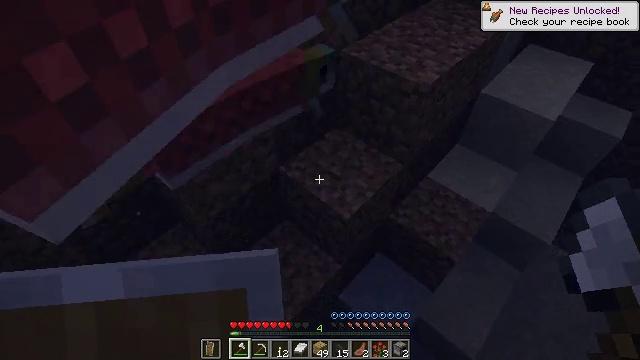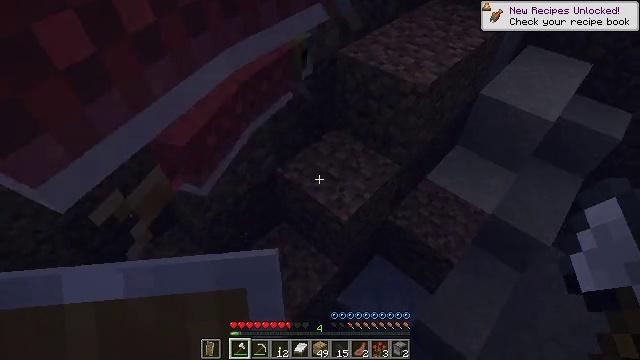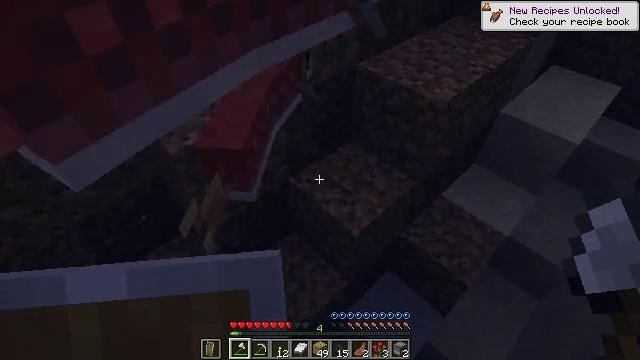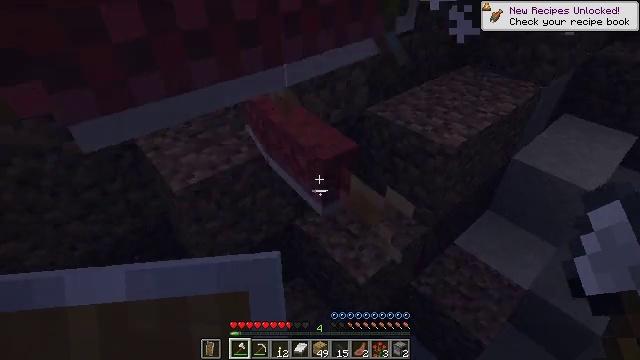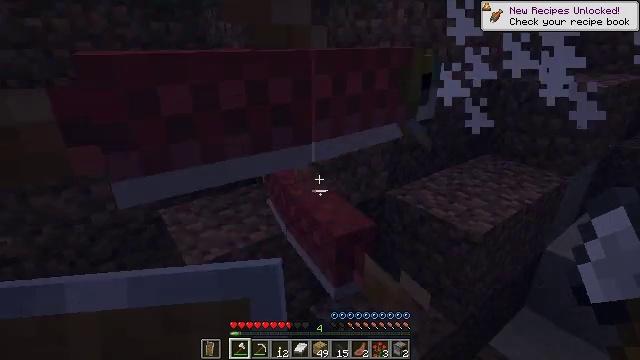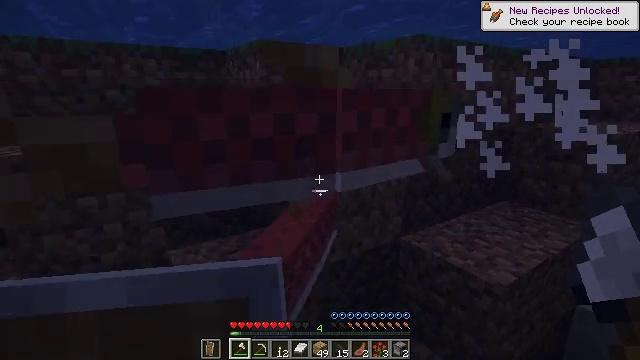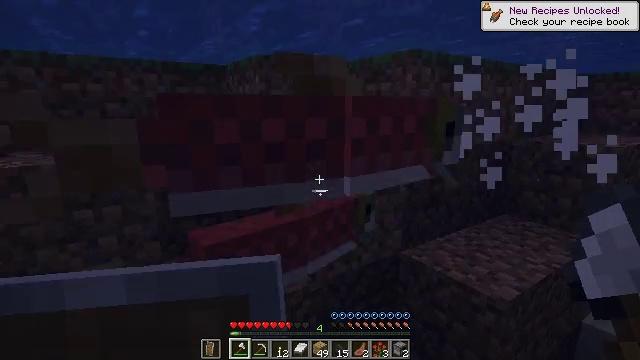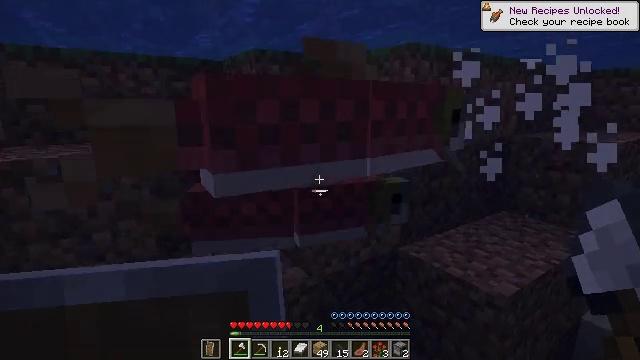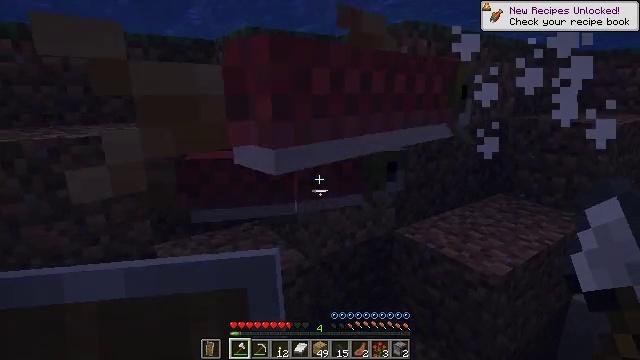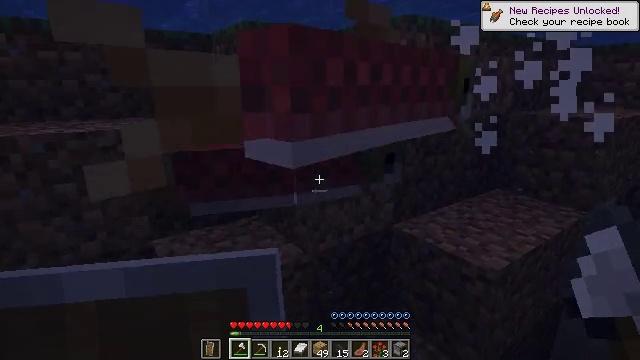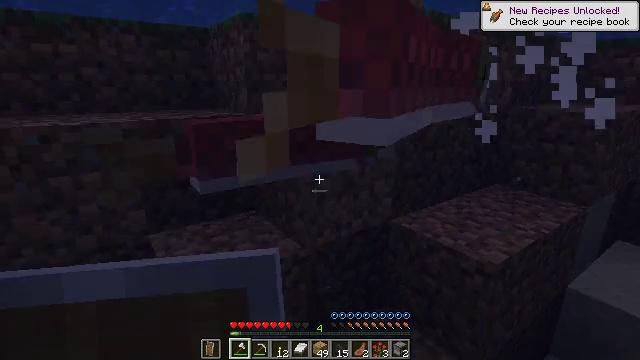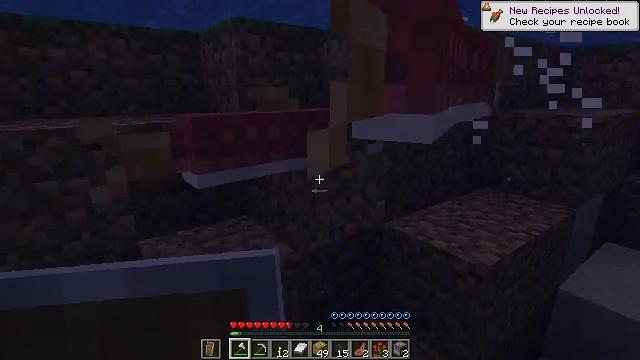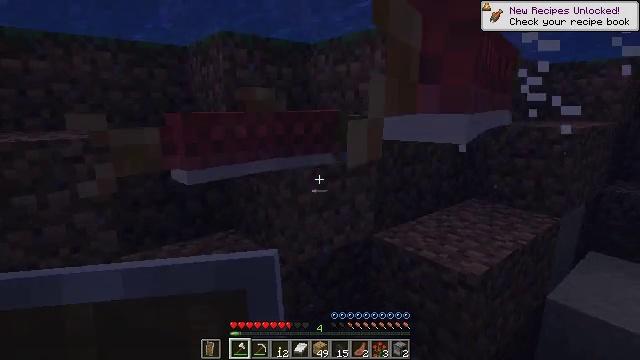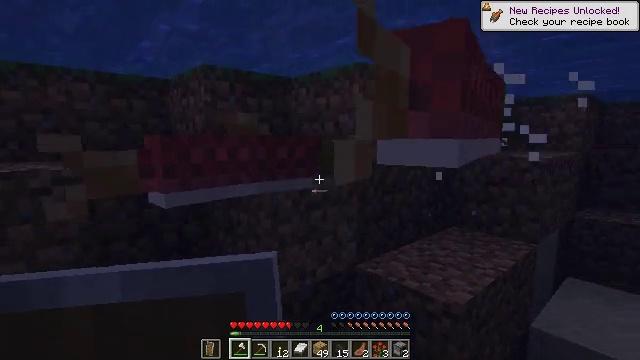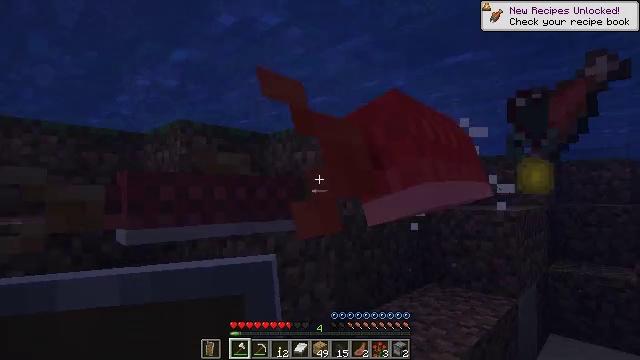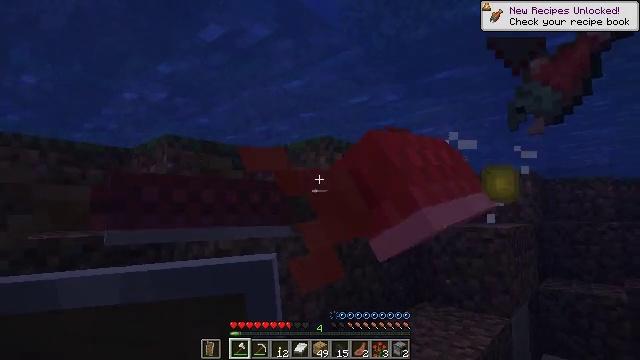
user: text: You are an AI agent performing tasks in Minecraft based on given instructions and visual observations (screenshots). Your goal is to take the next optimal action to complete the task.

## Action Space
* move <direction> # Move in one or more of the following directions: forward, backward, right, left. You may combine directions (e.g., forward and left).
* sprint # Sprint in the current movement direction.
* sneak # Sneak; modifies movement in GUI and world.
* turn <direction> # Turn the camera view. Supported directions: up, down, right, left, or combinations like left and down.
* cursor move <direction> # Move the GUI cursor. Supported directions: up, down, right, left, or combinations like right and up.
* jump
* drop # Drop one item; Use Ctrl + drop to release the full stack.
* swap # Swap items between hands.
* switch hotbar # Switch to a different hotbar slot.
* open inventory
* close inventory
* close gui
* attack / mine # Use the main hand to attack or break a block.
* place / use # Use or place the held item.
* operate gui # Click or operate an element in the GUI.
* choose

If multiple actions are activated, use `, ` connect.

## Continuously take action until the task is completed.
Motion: motion action
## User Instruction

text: Hunt fish.
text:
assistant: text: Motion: move forward
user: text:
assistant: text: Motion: move forward, turn left and up
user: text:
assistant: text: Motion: turn left and up
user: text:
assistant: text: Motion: turn left and up
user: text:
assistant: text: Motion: turn left and up
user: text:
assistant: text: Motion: turn up
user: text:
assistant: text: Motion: no_op
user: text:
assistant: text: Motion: turn down
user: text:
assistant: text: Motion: attack / mine
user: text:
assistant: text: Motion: attack / mine
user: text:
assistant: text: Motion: turn right and up, attack / mine
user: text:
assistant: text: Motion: turn right and up
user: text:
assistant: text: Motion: move forward, turn right and up
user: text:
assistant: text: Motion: move forward, turn right and up
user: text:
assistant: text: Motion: move forward, turn right and up
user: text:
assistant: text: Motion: move forward
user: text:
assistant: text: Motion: move forward
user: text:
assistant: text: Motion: move forward
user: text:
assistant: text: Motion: move forward, turn right
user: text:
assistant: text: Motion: move forward, sprint, turn right
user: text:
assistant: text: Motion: move forward, sprint, turn right and up
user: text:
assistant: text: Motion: move forward, sprint, turn right and up
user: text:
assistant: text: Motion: move forward, sprint, turn right and up
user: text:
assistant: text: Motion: move forward, sprint, turn right and up
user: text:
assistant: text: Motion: move forward, sprint
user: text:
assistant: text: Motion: move forward, sprint, turn left and up, jump
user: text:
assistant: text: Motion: move forward, sprint, turn left and up, jump
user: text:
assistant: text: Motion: move forward, sprint, turn left, jump
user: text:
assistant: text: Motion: move forward, sprint, jump
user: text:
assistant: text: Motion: turn down, jump